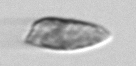
Label: Prorocentrum_dentatum